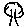
Label: tree